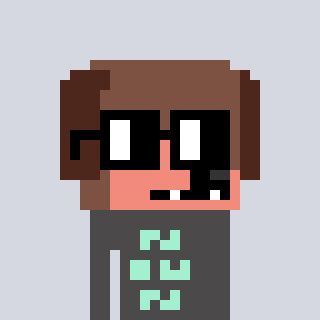
a pixel art character with square black glasses, a dog-shaped head and a grayscale-colored body on a cool background